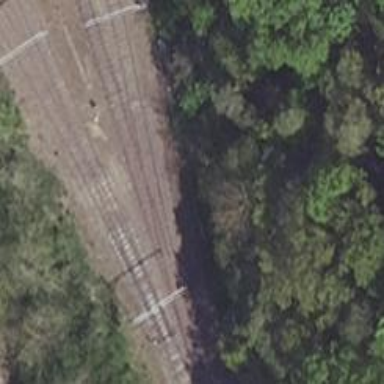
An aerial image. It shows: Railway switch.